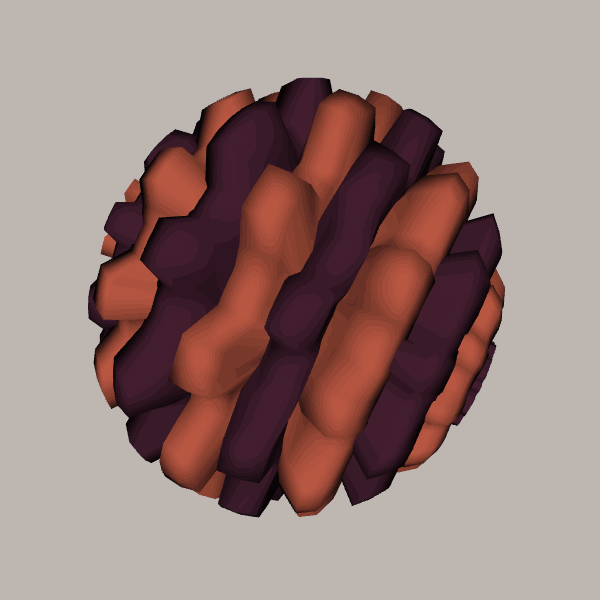
Background: light